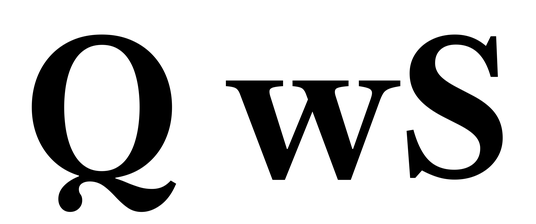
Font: LibreCaslonText_SemiBold